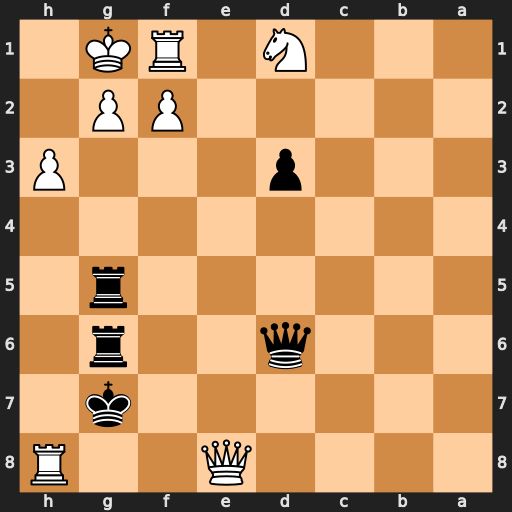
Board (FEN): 4Q2R/6k1/3q2r1/6r1/8/3p3P/5PP1/3N1RK1
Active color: b
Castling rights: -
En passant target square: -
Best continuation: Rxg2+ Kh1 Rh2#